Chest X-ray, PA view. Patient: 44 years old, sex M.
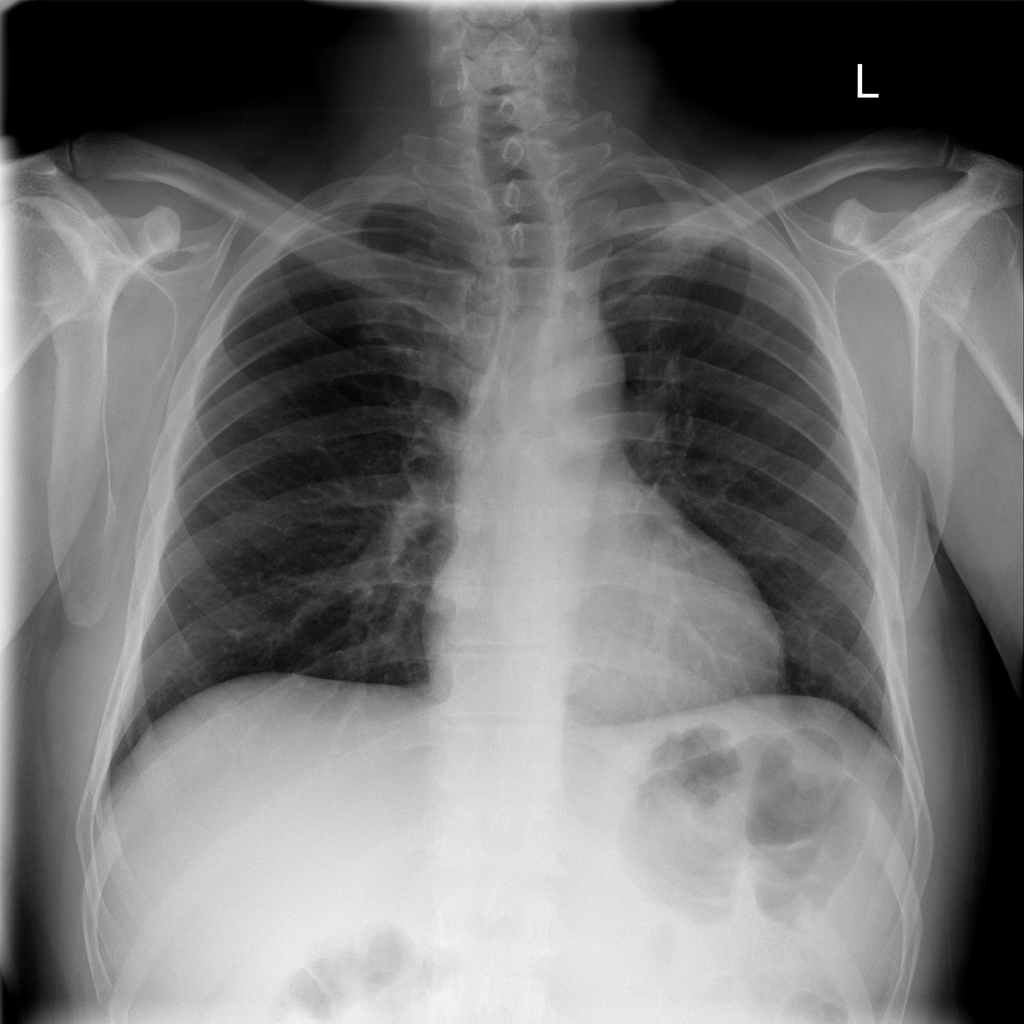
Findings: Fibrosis